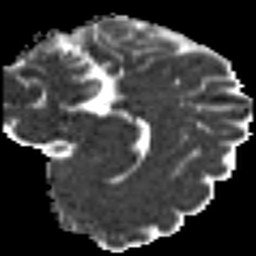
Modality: MD
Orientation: sagittal
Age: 22
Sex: female
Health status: healthy
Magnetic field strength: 3 T
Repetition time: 9 s
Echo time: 0.093 s